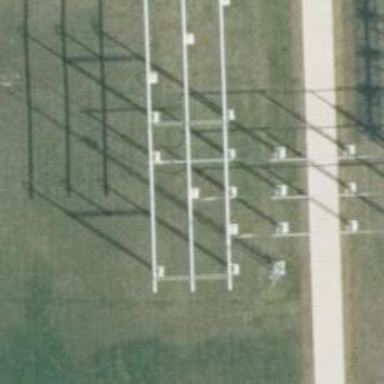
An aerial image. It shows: Busbar power line with 3 cables.